Question: Assume starting is 1 and stopping is 10. I want to print 1 to 5 in column Number then 6 - 10 in another column Number.
Can I do this in single loop? or I have to do in another loop?
Also I cannot figure out how to start at second column which '{1, -10}'
'''
Console.WriteLine("{0,-10}", "Number")
Dim split = (starting + stopping) / 2
For A = starting To split
Console.WriteLine("{0,-10}", A)
Next
'''
- expected result
'''
Number Number
1 6
2 7
3 8
4 9
5 10
'''
- make them align
Instead of using Space(), any other solution we can make them same width and align them in center column

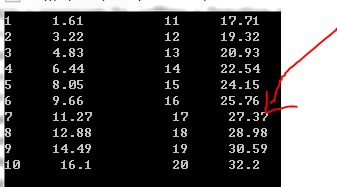
Answer: I would write something like this, using a single loop:
'''
Sub TwoColumns(ByVal starting as Integer,ByVal stopping as Integer)
Dim split As Integer,i As Integer
split = (starting + stopping) / 2
For i=starting to split
Debug.Print (i) & Space(5) & (i+split-starting)
Next i
End Sub
'''